Question: I'm exporting gridview to pdf. Everything works, however, when PDF is generated the background is white and the header font color is grey. It's really hard to see. I'm trying to change the header forecolor to black before the export. It's not working.
Any suggestions?
'''
public void ExportToPDF()
{
Response.ContentType = "application/pdf";
Response.AddHeader("content-disposition", "attachment;filename=CallDetail.pdf");
Response.Cache.SetCacheability(HttpCacheability.NoCache);
StringWriter sw = new StringWriter();
HtmlTextWriter hw = new HtmlTextWriter(sw);
GridView1.AllowPaging = false;
this.GetData();
GridView1.RenderControl(hw);
HtmlForm frm = new HtmlForm();
frm.Attributes["runat"] = "server";
GridView1.HeaderRow.Style.Add("width", "15%");
GridView1.HeaderRow.Style.Add("font-size", "10px");
GridView1.Style.Add("text-decoration", "none");
GridView1.Style.Add("font-family", "Arial, Helvetica, sans-serif;");
GridView1.Style.Add("font-size", "26px");
for (int col = 0; col < GridView1.HeaderRow.Controls.Count; col++)
{
TableCell tc = GridView1.HeaderRow.Cells[col];
tc.Style.Add("color", "#FFFFFF");
tc.Style.Add("background-color", "#444");
}
StringReader sr = new StringReader(sw.ToString());
Document pdfDoc = new Document(PageSize.A2, 7f, 7f, 7f, 0f);
HTMLWorker htmlparser = new HTMLWorker(pdfDoc);
PdfWriter.GetInstance(pdfDoc, Response.OutputStream);
pdfDoc.Open();
htmlparser.Parse(sr);
pdfDoc.Close();
Response.Write(pdfDoc);
Response.End();
}
'''

UPDATE*** added updated code and screenshot.
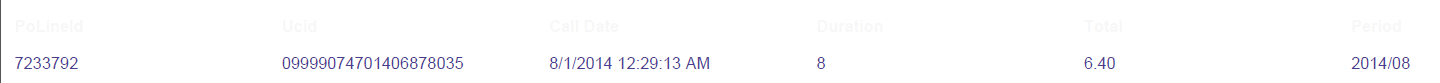
Answer: Directly setting the header's 'ForeColor' before export doesn't really affect the headerstyle. May be an alternative is to iterate over all the header cells and set to whatever styles you need (this really works). You can try changing the below line of code
'''
GridView1.HeaderStyle.ForeColor = System.Drawing.Color.Black;
'''
with
'''
for (int col = 0; col < GridView1.HeaderRow.Controls.Count; col++)
{
TableCell tc = GridView1.HeaderRow.Cells[col];
tc.Style.Add("color", "#FFFFFF");
tc.Style.Add("background-color", "#444");
}
'''